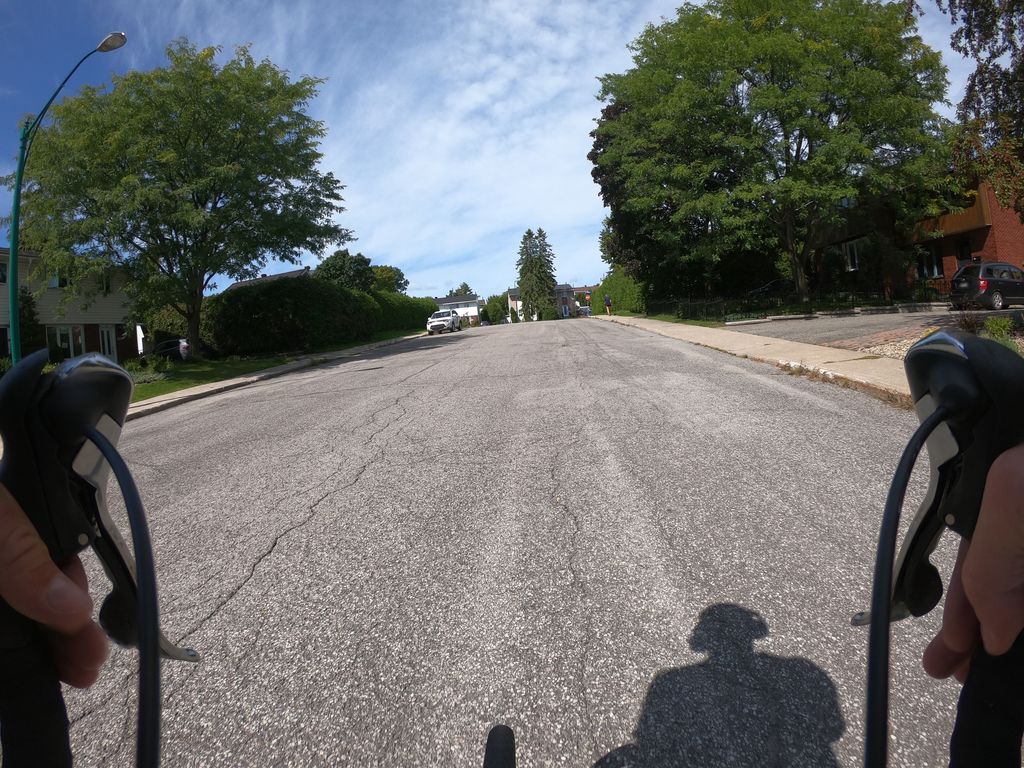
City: ottawa-gatineau